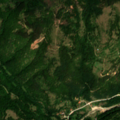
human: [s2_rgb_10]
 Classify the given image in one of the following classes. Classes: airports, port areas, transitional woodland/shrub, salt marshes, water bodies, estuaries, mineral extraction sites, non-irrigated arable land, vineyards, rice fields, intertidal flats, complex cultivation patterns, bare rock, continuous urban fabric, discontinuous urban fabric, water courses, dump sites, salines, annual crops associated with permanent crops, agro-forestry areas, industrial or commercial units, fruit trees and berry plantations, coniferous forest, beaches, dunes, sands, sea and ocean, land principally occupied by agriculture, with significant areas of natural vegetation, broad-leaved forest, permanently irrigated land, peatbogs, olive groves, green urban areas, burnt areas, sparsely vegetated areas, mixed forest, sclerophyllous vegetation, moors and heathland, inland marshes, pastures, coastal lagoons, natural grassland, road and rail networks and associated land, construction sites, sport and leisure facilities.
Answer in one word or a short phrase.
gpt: land principally occupied by agriculture, with significant areas of natural vegetation, broad-leaved forest, coniferous forest, mixed forest